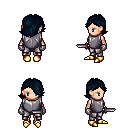
a pixel art fantasy rpg character, female body template, human, light skin, steel chest armor, metal pants, raven swoop hairstyle, metal gloves, gold boots, dagger, four views (front, back, left, right), 2x2 character sprite sheet, small pixel art, hard edges, no anti-aliasing